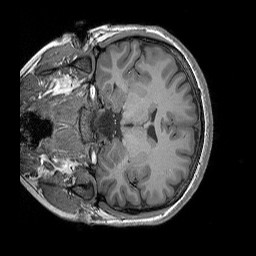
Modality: T1w
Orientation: coronal
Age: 20
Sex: female
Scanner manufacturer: siemens
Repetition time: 2.25 s
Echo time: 0.00302 s